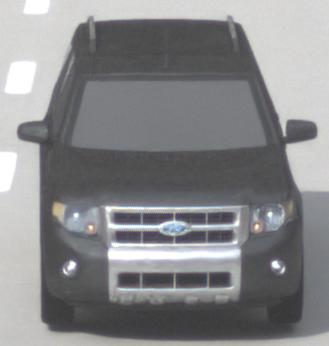
Make: Ford
Model: Escape Hybrid
Detailed model: -
Model produced from: 2004
Model produced until: 2012
Doors: 5
Color: gray
Road condition: dry road
Daytime: morning or afternoon
Contrast: low contrast